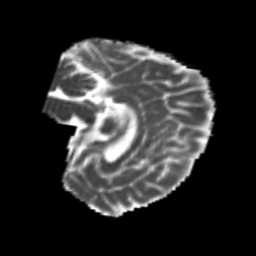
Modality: MD
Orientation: sagittal
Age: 25
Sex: female
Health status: healthy
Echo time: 0.074 s